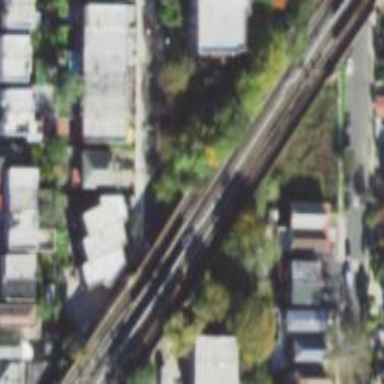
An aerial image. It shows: Bridge over siding.